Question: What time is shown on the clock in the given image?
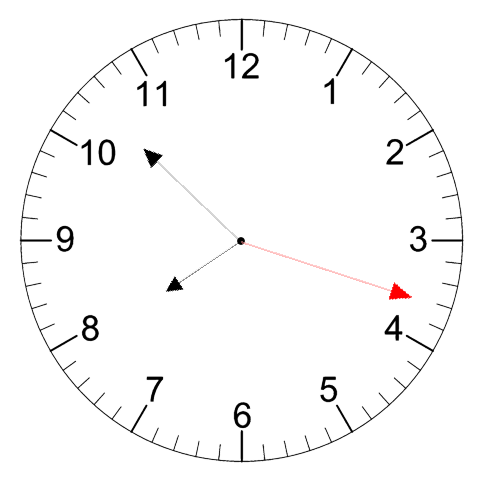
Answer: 07:52:18